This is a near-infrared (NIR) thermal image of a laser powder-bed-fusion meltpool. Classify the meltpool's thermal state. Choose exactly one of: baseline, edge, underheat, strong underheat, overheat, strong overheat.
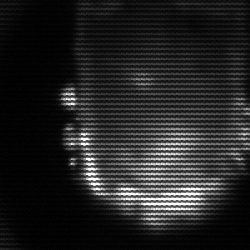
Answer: baseline